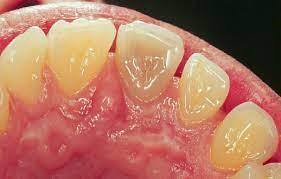
Condition: Tooth Discoloration